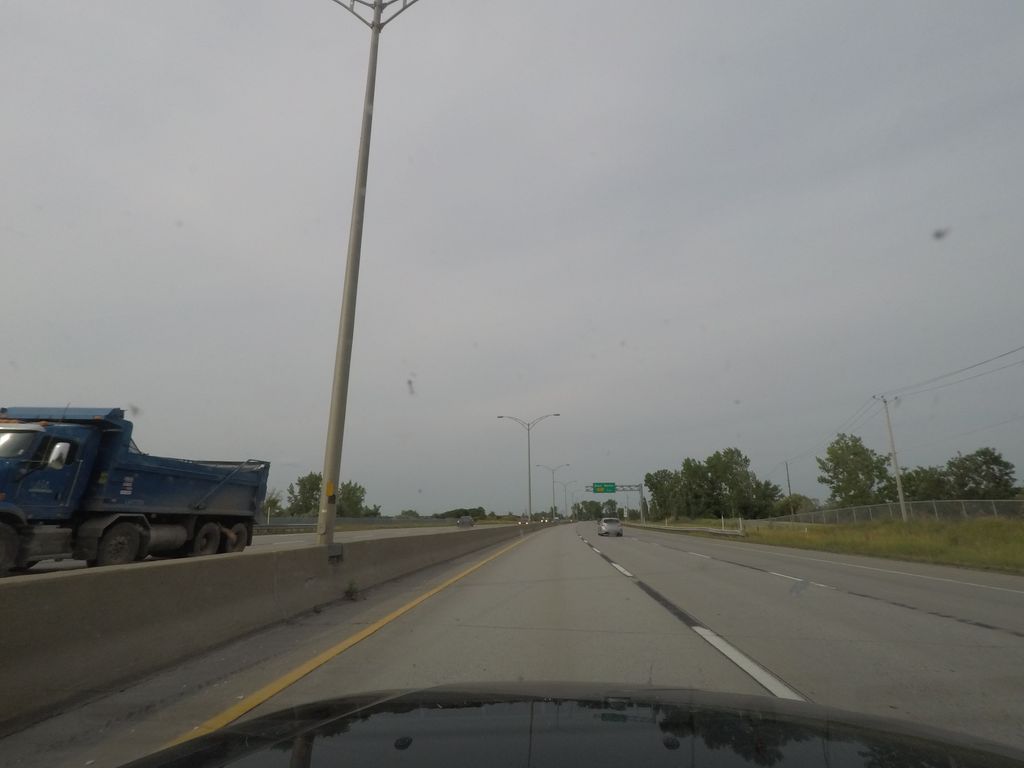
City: montreal